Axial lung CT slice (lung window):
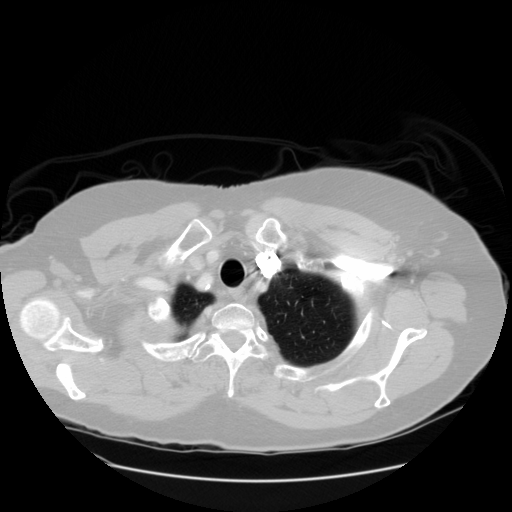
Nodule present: no